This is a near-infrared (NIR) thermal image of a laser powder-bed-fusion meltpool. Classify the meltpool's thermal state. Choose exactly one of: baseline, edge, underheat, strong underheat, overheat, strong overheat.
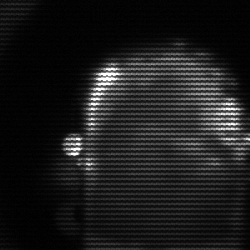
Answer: baseline